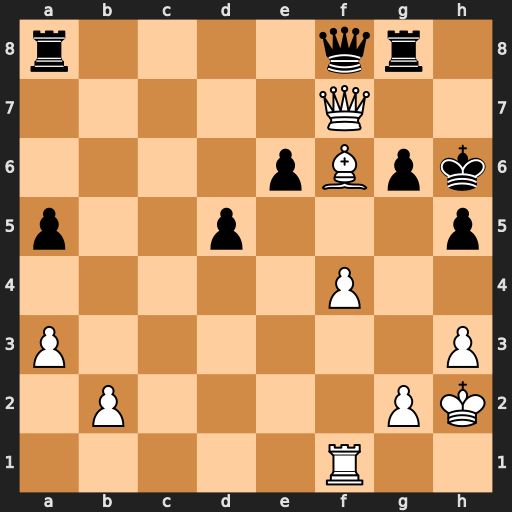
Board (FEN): r4qr1/5Q2/4pBpk/p2p3p/5P2/P6P/1P4PK/5R2
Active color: w
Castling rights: -
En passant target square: -
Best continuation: Bg5#